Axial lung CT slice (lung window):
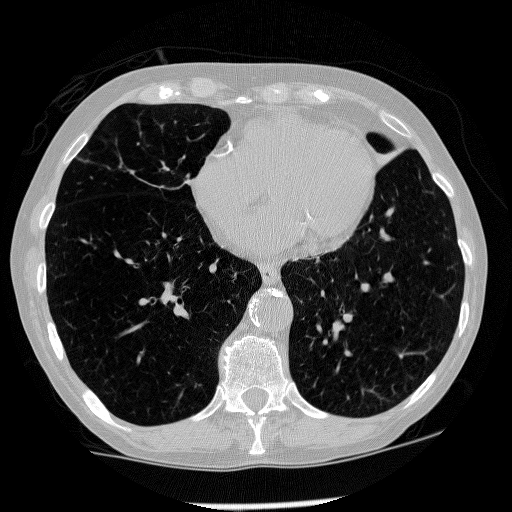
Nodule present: no